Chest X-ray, AP view. Patient: 61 years old, sex F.
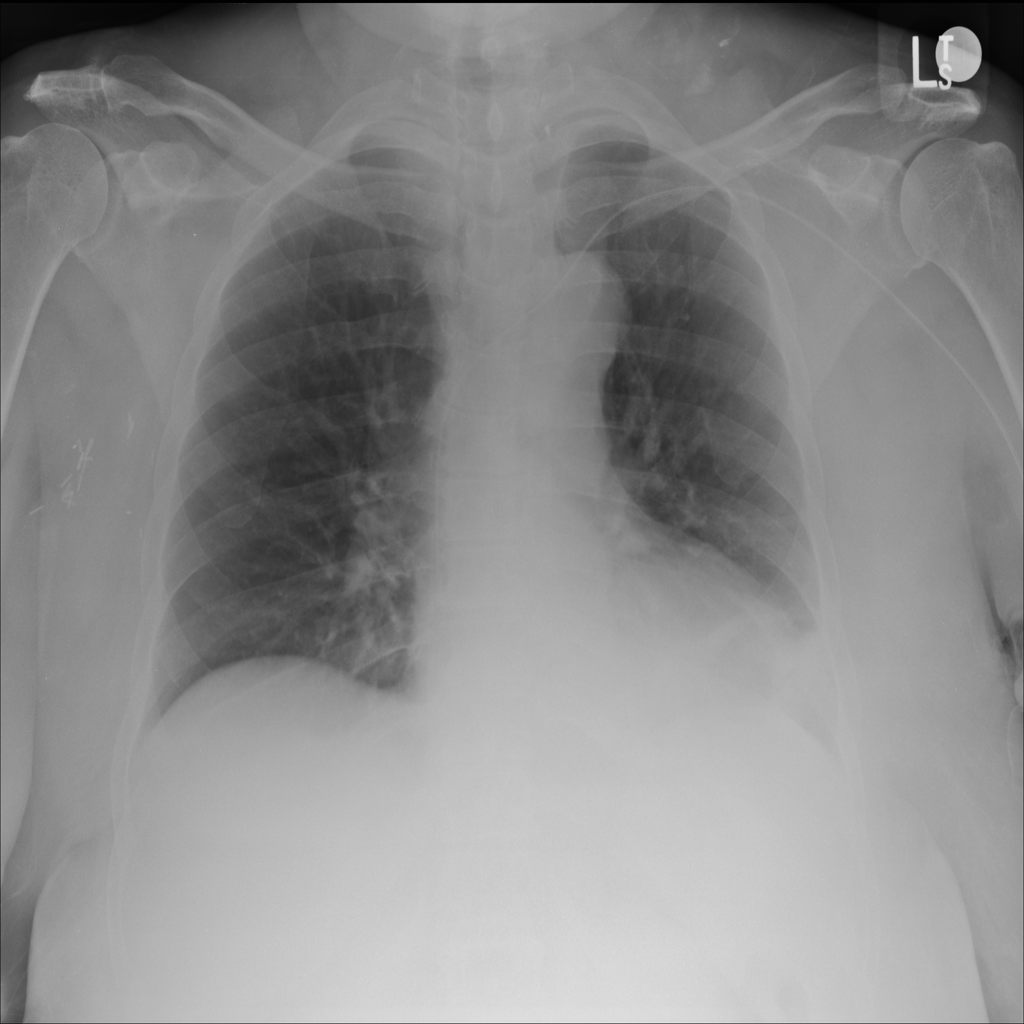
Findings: Consolidation, Infiltration